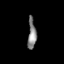
Tissue: skin
Cell type: Epithelial cells
Senescence score: 0.2539
Nuclear area (px): 251
Mean DAPI intensity: 131.056